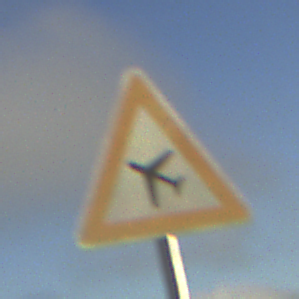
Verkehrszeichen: FlugbetriebRechts
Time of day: SunriseSunset
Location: Outdoor (Nature)
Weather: PartlyCloudy
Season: NotSpecified
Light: Natural